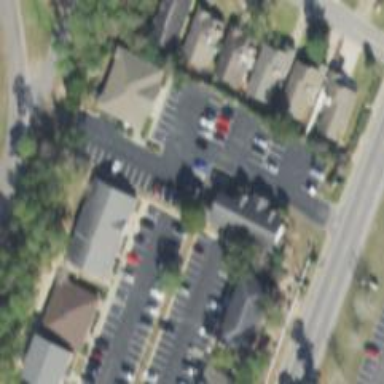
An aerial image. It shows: Parking space is available.